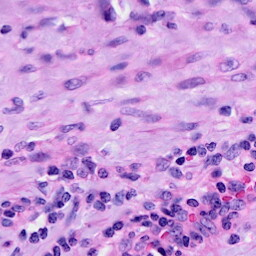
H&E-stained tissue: Cervix